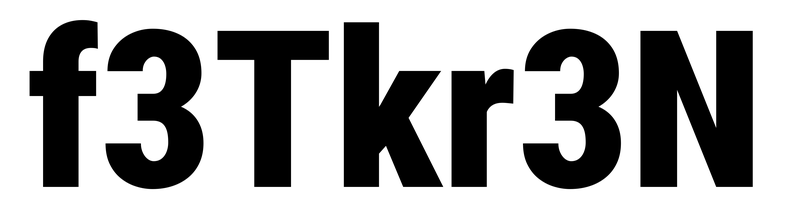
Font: Roboto_Condensed_Black